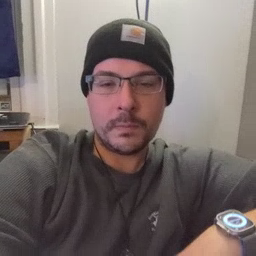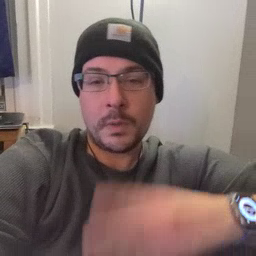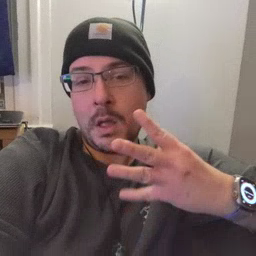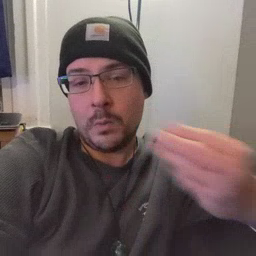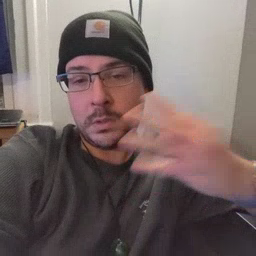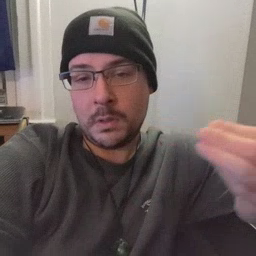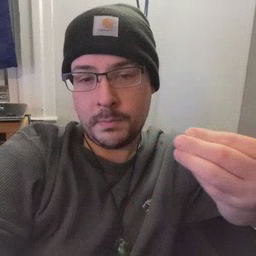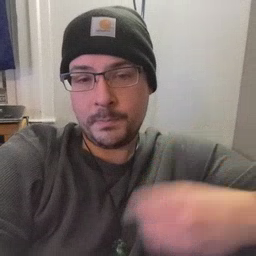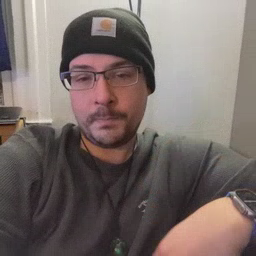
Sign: outside